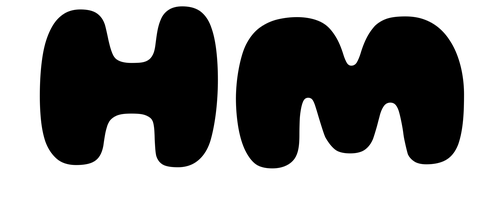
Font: Gluten_ExtraBold